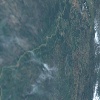
Label: land